Question: When a user focus a text field, I want the border, which is 1px, to be 2px, so In order to avoid the GUI feel jumpy, I set:
'''
margin-bottom:-2px;
'''
This plays nice in Firefox but not in Chrome, is this a bug? any solution to have this working in Chrome?
Problem I get is sometimes when I deselect the text field the border sort of stays. This is an example image:

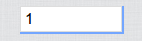
Answer: You should use the <URL> instead of the border as that does not affect positioning and surrounding objects.
To quote quirksmode.org:
> The outline of a box is almost the
same as the border.The outline is not actually a part of
the box, it does not count in any way
towards the width or height of a box.